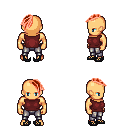
a pixel art fantasy rpg character, male body template, human, tanned skin, maroon sleeveless shirt, metal pants, red long mohawk hairstyle, ghillies, four views (front, back, left, right), 2x2 character sprite sheet, small pixel art, hard edges, no anti-aliasing